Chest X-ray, AP view. Patient: 60 years old, sex M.
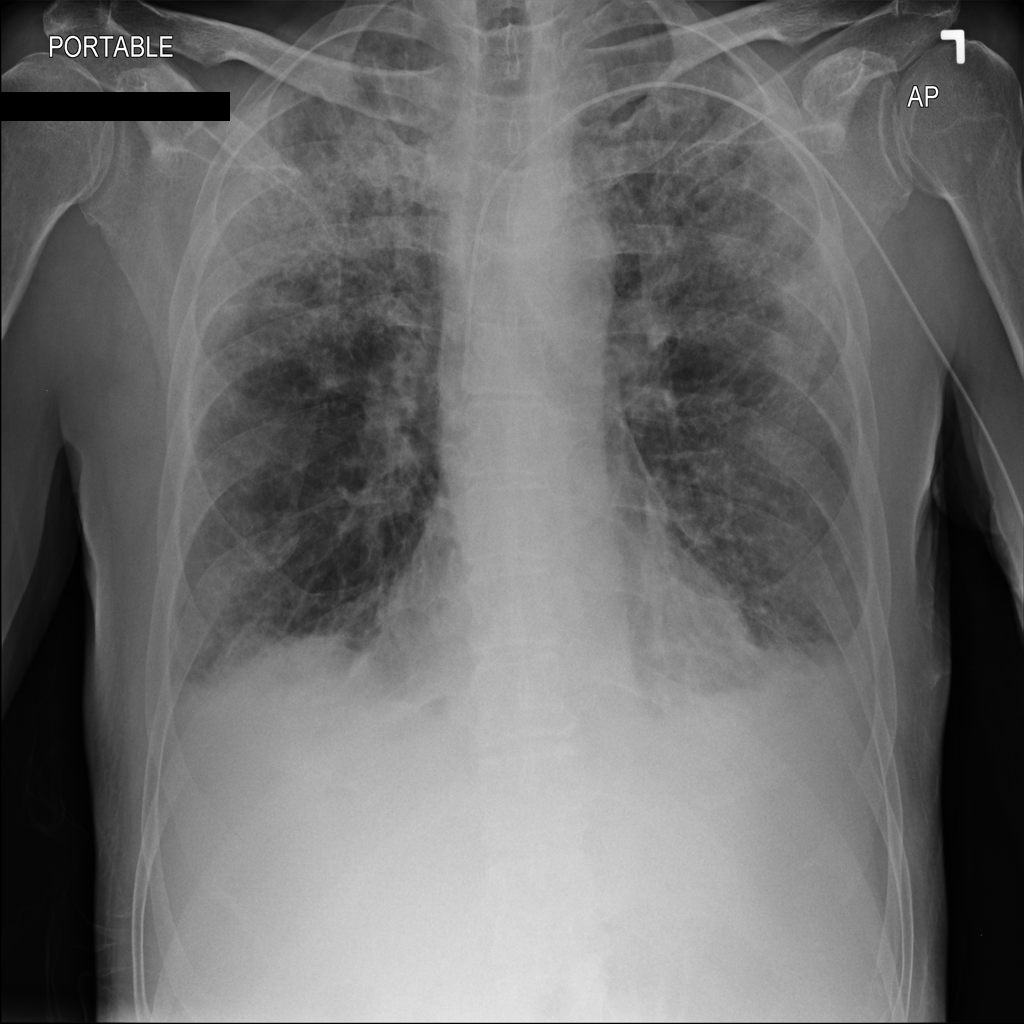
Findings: Atelectasis, Effusion, Infiltration, Pneumonia